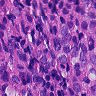
Metastatic tissue present: yes